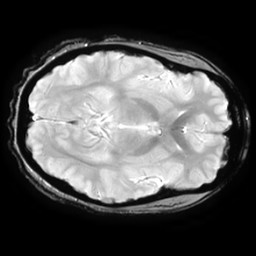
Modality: T2starw
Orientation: axial
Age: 18
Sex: female
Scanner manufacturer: ge
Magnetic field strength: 3 T
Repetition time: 0.65 s
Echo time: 0.02 s